Interaction volume radius: 5 \u00c5
Interaction volume height: 10 \u00c5
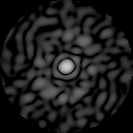
Disorder parameter: 0.8424